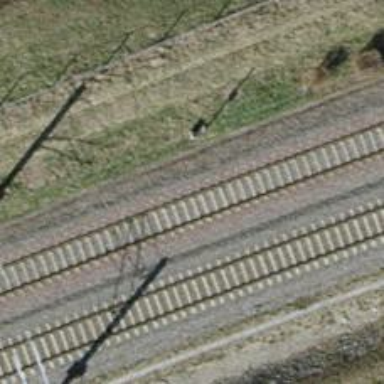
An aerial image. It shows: Railway milestone.